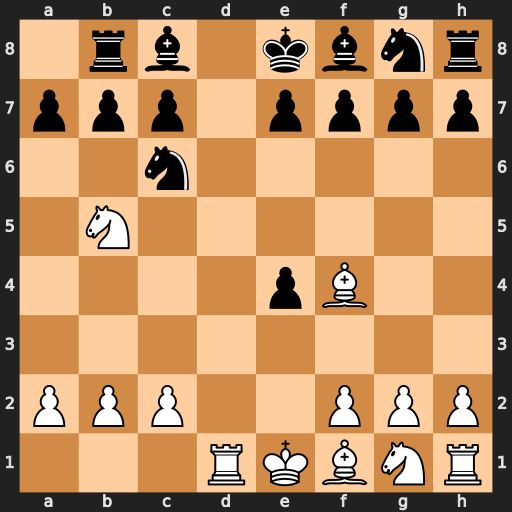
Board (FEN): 1rb1kbnr/ppp1pppp/2n5/1N6/4pB2/8/PPP2PPP/3RKBNR
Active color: w
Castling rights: Kk
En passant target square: -
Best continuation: Nxc7#